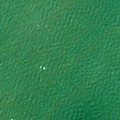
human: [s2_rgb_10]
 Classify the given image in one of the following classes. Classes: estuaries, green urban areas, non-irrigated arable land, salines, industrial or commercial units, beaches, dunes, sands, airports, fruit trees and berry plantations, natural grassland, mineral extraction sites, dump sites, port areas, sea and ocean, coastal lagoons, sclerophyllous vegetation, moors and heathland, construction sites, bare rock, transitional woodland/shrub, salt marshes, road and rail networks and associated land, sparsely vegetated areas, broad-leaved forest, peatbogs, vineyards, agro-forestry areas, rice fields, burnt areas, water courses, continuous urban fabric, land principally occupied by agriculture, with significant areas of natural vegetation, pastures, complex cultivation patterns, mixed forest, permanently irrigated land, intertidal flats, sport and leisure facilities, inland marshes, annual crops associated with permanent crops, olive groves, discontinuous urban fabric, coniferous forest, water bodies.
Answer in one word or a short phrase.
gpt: sea and ocean